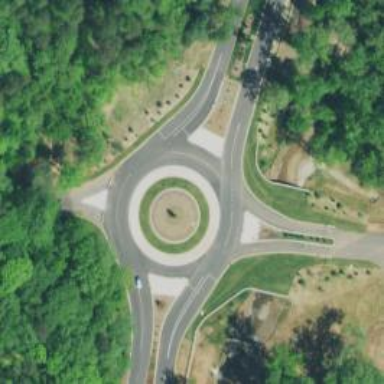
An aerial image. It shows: Unclassified asphalt road with roundabout junction.